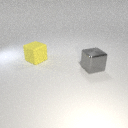
large gray metal cube to the right of large yellow rubber cube